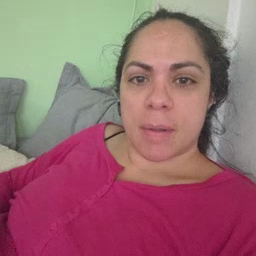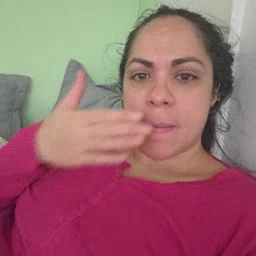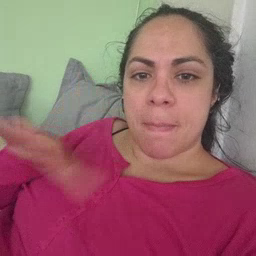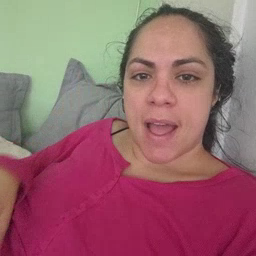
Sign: bad